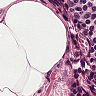
Metastatic tissue present: no